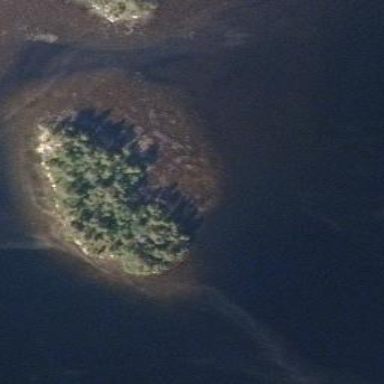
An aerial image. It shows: Islet.